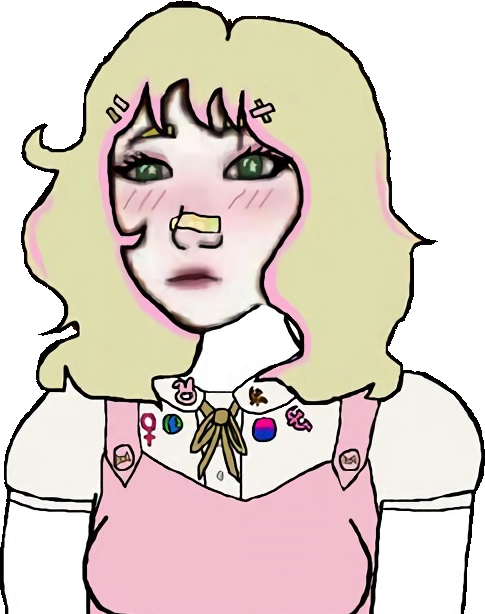
Label: 5_Doomer_Girl